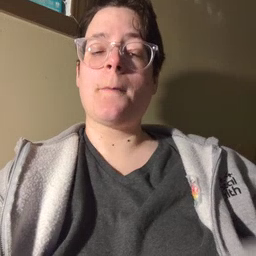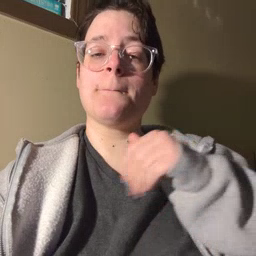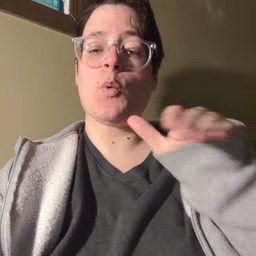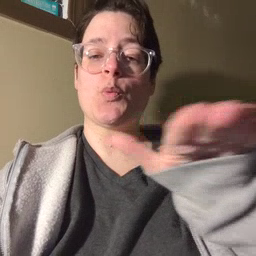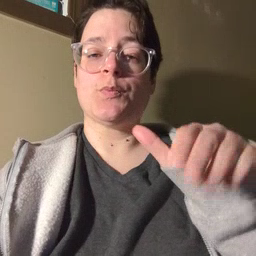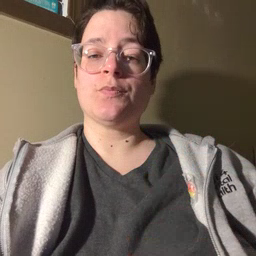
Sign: pool